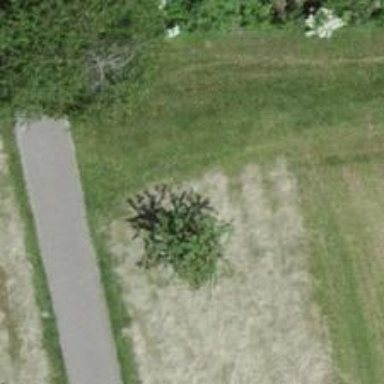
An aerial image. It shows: Row of deciduous broadleaved trees.